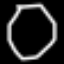
Label: octagon